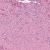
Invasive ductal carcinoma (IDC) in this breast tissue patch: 0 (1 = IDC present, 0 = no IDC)